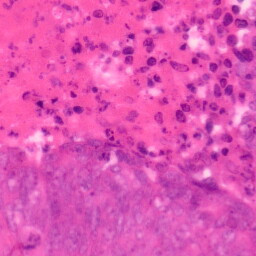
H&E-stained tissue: Colon